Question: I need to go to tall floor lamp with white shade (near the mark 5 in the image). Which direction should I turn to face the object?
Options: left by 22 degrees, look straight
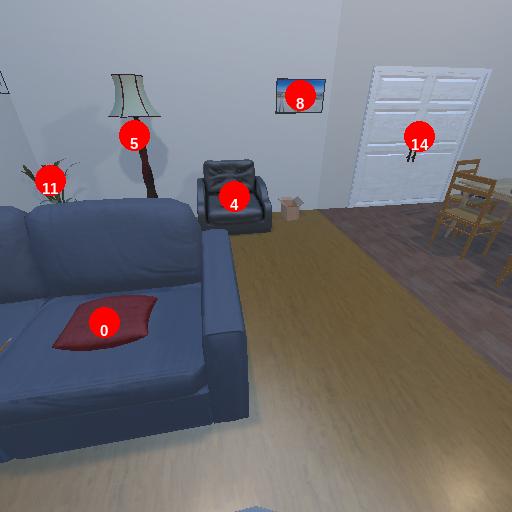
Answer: left by 22 degrees